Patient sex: M
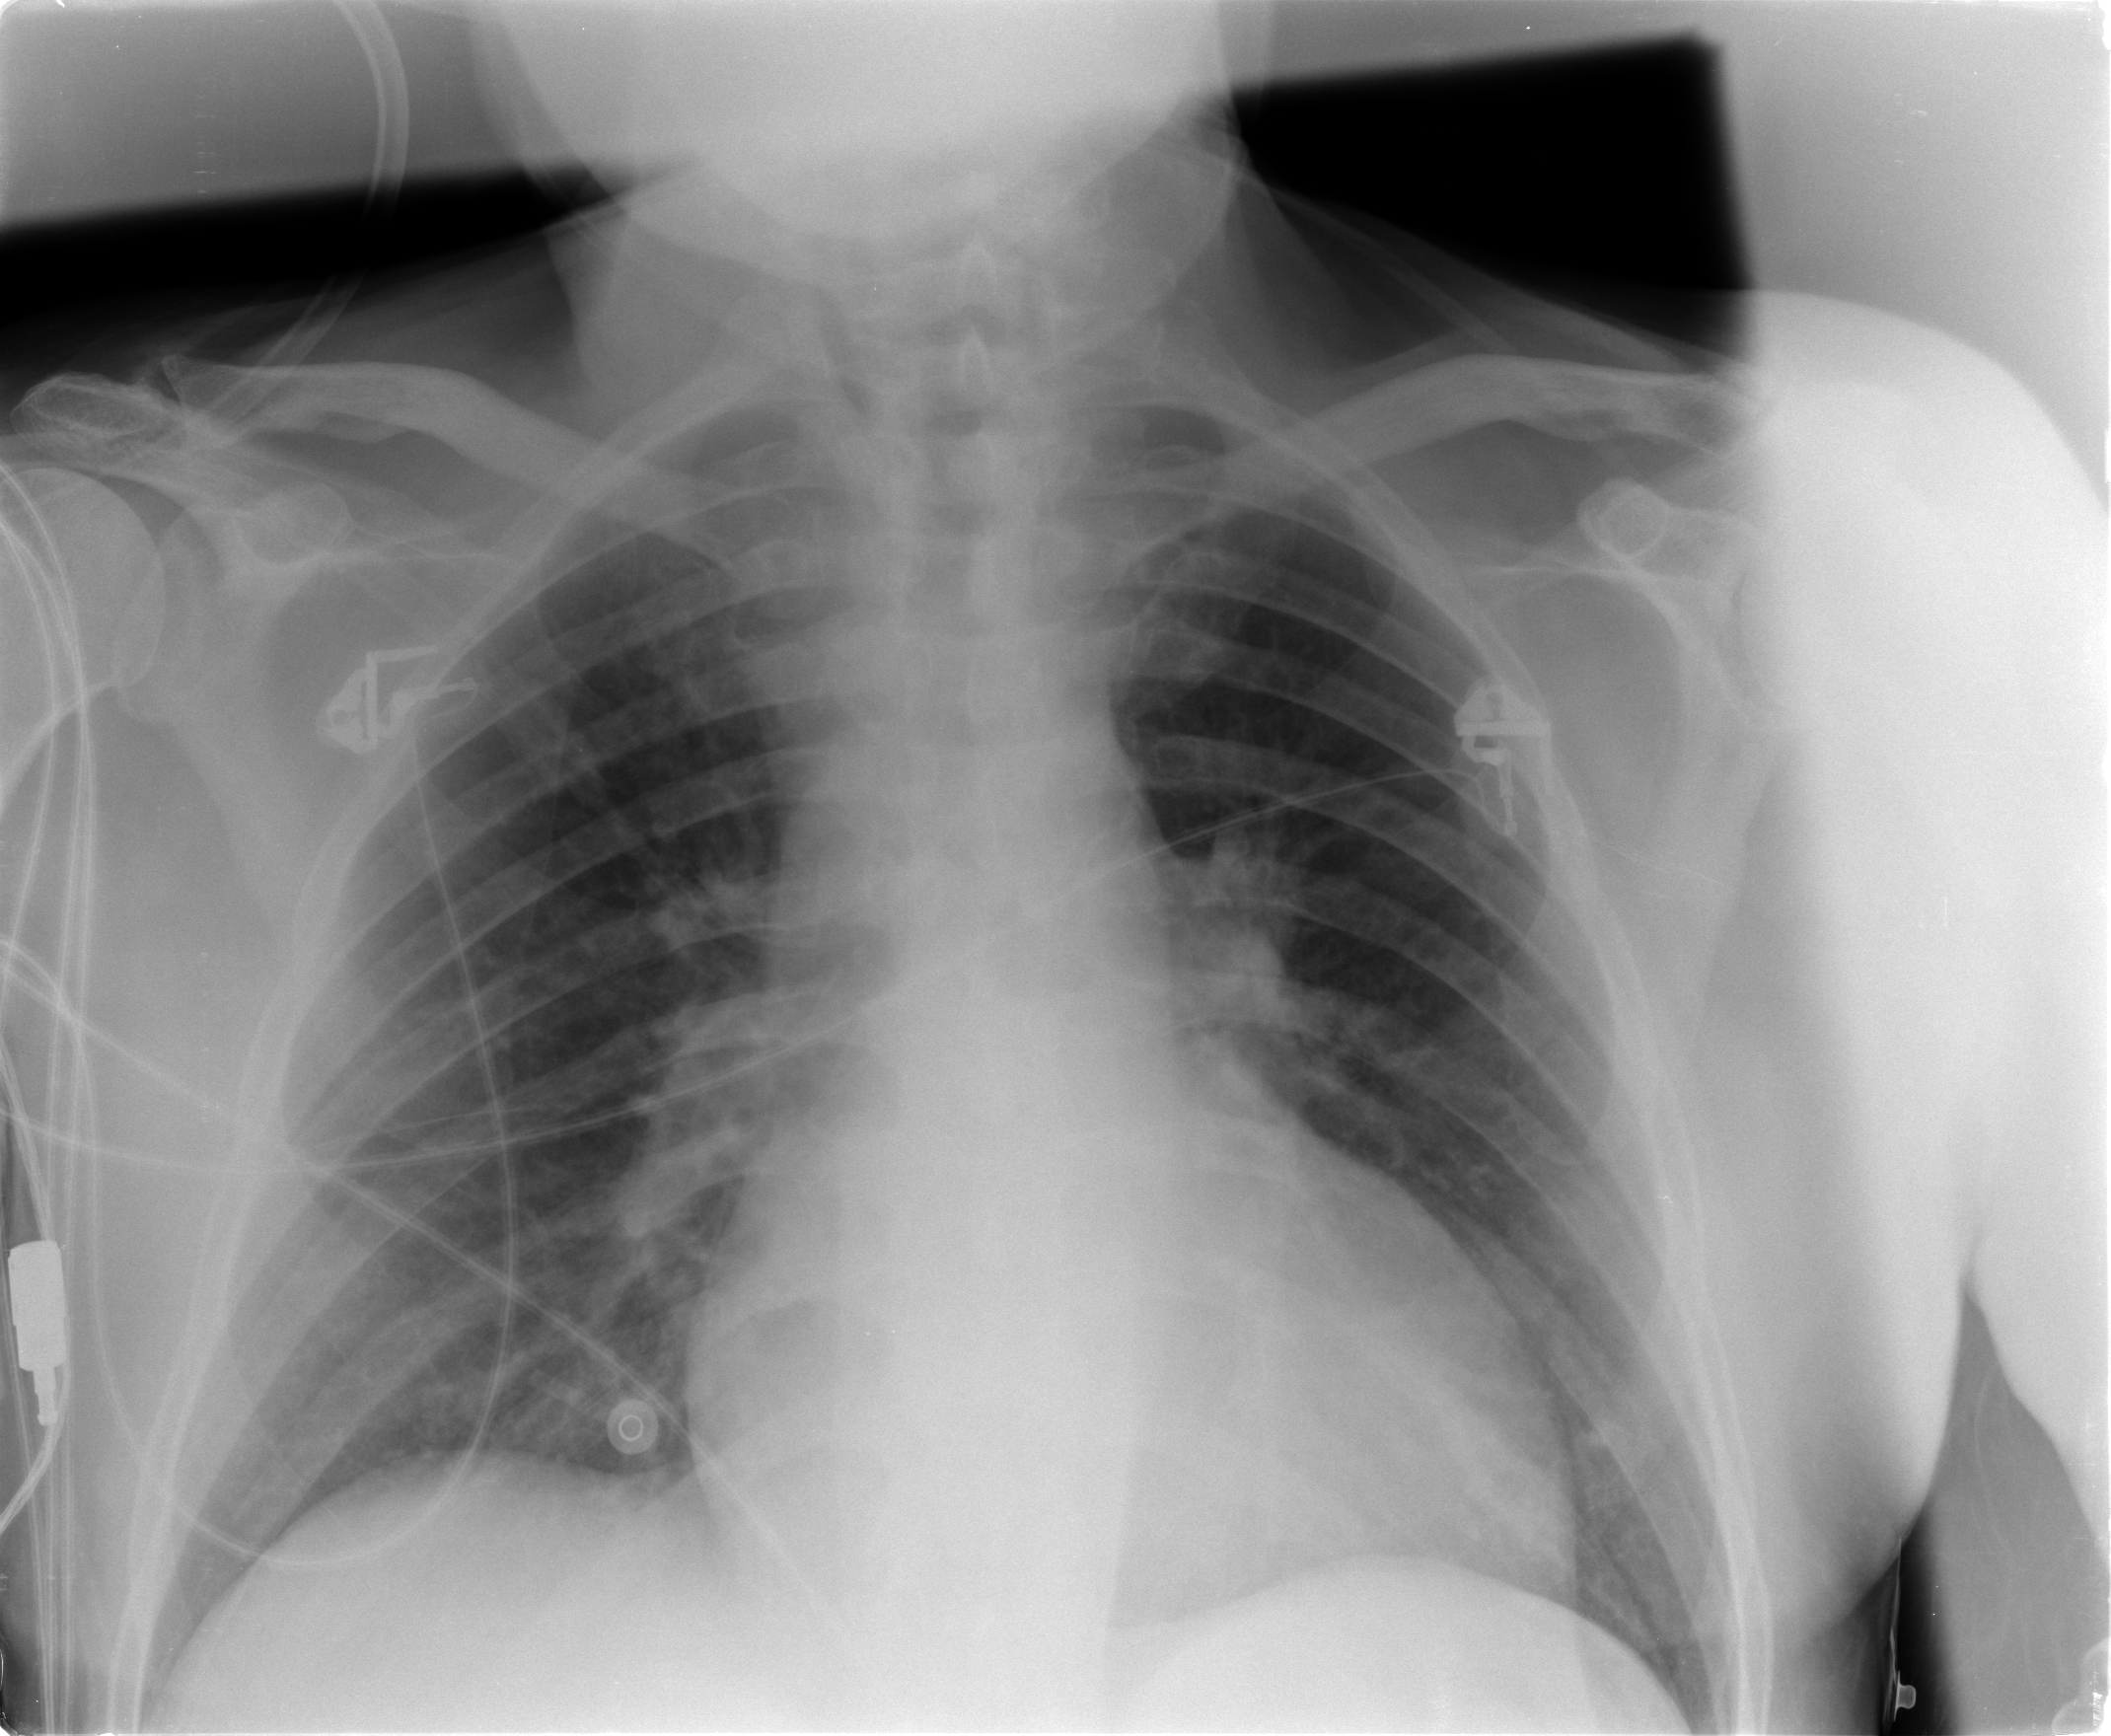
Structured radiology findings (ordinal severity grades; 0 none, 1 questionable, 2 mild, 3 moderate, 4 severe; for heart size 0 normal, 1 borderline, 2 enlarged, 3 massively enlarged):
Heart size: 0
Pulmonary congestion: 0
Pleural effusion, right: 0
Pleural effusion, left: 0
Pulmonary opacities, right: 1
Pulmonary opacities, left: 0
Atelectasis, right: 0
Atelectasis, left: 0